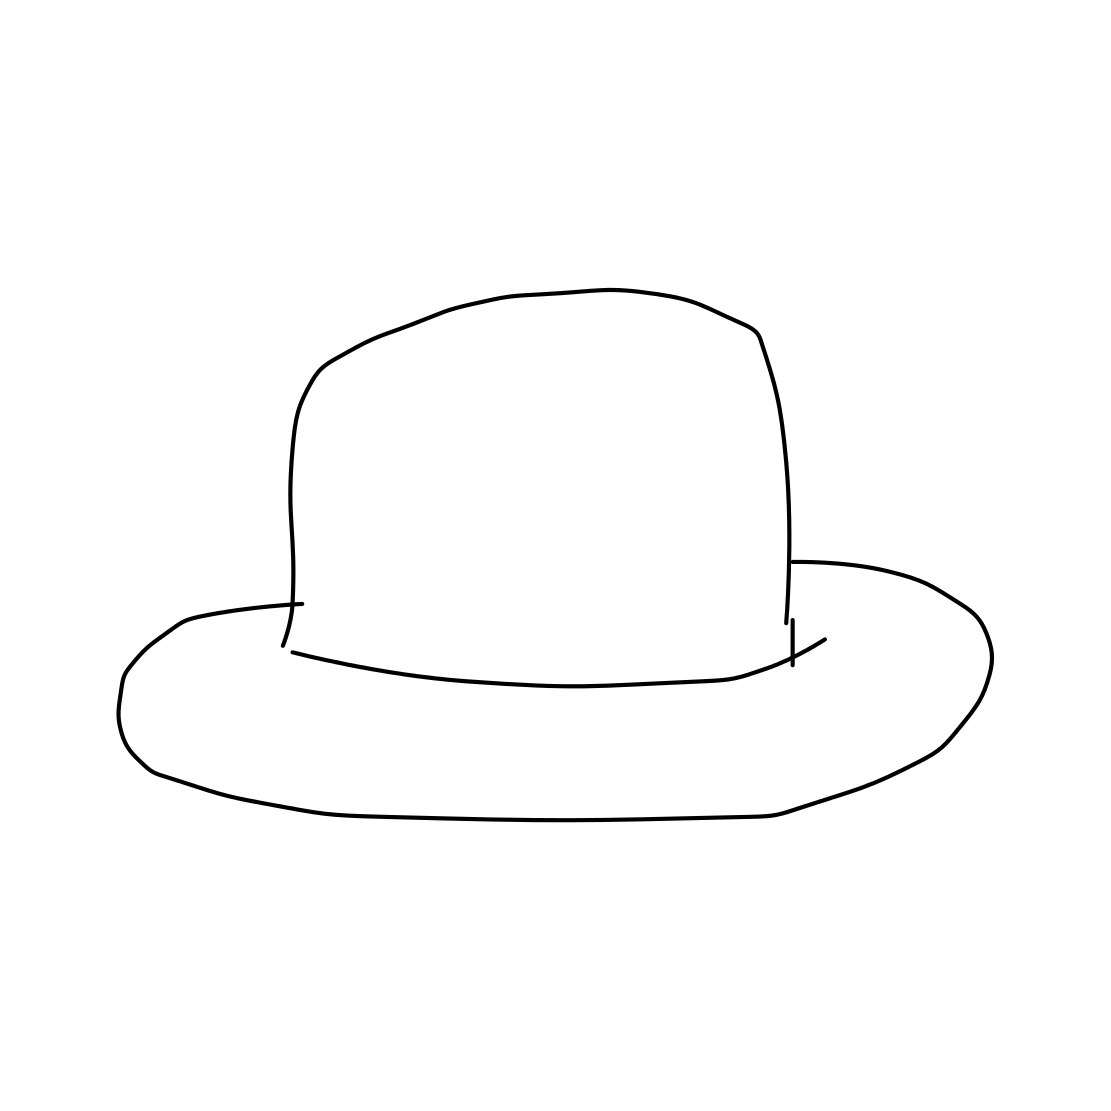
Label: hat